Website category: university
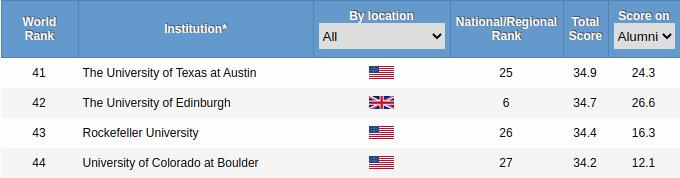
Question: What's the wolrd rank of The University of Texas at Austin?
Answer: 41

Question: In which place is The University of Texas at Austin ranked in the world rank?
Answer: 41

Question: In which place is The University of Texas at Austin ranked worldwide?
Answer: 41

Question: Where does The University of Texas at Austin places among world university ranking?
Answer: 41

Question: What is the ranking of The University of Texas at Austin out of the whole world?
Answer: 41

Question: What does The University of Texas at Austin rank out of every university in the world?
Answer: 41

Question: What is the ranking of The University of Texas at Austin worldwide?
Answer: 41

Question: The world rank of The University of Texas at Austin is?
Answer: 41

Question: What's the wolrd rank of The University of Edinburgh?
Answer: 42

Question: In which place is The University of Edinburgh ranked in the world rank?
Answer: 42

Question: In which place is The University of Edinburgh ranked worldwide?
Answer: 42

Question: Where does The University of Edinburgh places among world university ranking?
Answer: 42

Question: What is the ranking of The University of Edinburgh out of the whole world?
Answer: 42

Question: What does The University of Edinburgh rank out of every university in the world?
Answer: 42

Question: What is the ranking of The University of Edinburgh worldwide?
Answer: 42

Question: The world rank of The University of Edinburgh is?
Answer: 42

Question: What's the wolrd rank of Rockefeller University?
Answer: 43

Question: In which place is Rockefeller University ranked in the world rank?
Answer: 43

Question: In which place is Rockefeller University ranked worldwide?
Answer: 43

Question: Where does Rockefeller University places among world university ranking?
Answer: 43

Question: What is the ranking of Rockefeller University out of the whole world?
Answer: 43

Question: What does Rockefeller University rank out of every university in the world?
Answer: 43

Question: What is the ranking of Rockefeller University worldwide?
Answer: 43

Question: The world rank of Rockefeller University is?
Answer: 43

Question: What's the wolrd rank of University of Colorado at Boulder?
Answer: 44

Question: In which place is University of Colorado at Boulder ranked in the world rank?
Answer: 44

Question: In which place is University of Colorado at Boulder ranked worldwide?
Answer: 44

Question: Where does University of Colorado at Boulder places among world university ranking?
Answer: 44

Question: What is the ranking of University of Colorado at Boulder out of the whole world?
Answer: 44

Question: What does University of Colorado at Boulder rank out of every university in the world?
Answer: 44

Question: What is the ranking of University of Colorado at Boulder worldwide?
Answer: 44

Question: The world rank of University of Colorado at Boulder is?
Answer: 44

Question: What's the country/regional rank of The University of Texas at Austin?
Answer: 25

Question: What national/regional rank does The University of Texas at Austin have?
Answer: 25

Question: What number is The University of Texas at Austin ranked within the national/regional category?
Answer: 25

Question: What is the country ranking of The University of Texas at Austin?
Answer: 25

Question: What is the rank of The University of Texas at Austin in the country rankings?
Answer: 25

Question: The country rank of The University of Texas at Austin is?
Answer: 25

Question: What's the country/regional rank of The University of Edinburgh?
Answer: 6

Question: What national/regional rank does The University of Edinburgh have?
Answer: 6

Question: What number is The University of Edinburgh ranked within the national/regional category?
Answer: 6

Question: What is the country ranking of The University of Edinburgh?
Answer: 6

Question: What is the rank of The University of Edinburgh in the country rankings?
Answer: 6

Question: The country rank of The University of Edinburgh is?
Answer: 6

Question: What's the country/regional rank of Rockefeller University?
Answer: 26

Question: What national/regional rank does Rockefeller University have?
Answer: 26

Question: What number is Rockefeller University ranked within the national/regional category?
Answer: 26

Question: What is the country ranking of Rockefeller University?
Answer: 26

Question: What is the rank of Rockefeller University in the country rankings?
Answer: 26

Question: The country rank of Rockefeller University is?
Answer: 26

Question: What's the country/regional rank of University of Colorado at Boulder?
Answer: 27

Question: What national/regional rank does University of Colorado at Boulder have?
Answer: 27

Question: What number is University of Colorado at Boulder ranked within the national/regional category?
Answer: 27

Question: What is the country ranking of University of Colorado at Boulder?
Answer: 27

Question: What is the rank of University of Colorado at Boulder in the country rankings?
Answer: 27

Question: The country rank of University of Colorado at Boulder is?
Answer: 27

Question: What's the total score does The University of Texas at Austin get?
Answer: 34.9

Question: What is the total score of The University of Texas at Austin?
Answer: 34.9

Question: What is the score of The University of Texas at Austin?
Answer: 34.9

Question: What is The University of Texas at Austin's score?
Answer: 34.9

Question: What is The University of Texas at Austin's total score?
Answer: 34.9

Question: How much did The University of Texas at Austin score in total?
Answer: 34.9

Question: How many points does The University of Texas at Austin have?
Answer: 34.9

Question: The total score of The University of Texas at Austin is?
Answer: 34.9